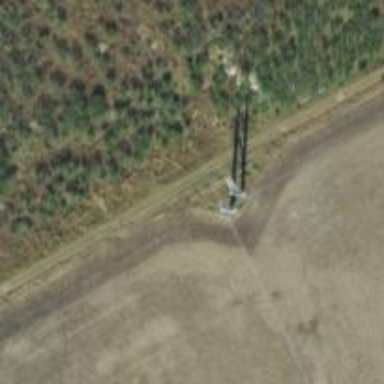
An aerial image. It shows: Switch tower for power distribution.